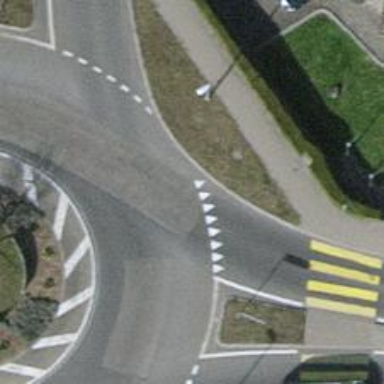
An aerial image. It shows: Road with "give way" sign.